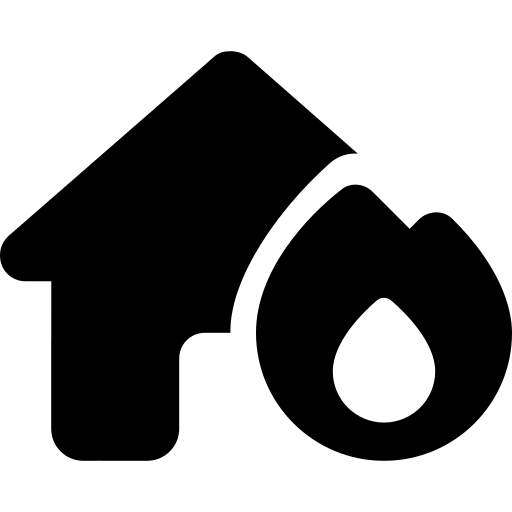
Tags: icon, FontAwesome, fa-icon, solid, house, fire